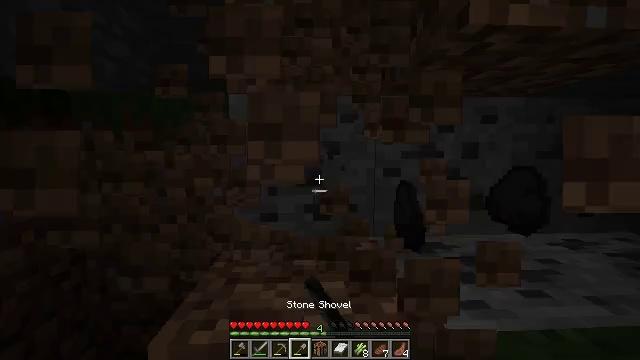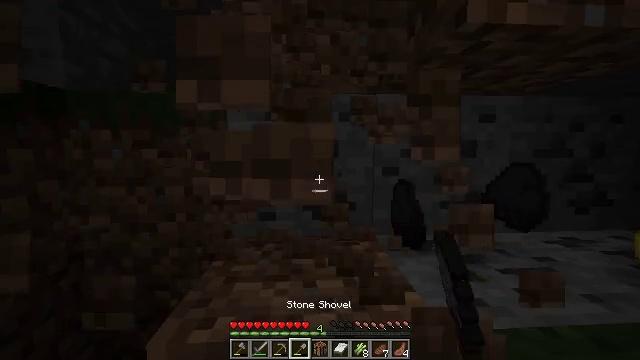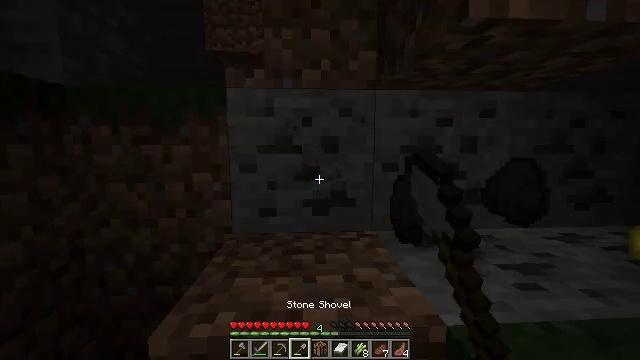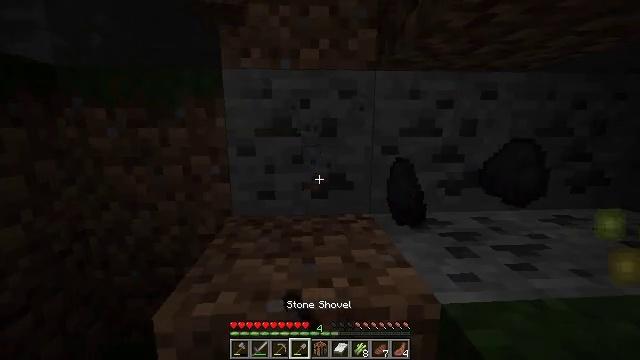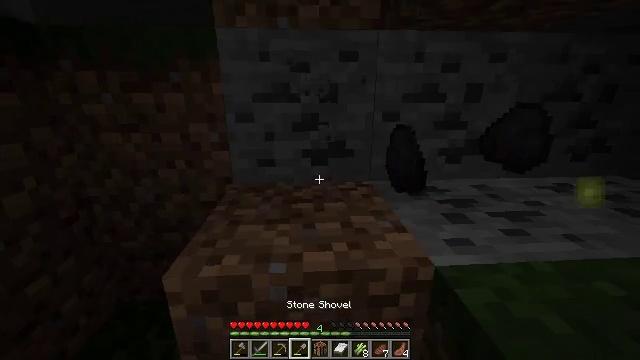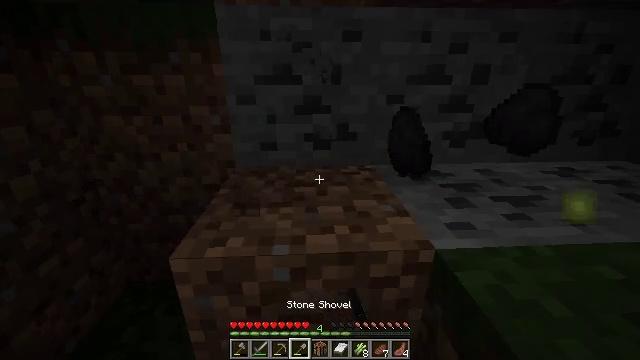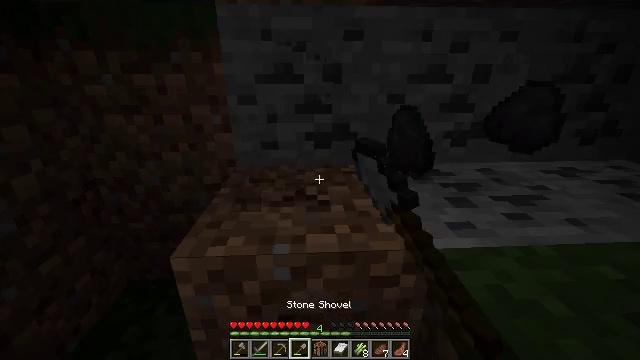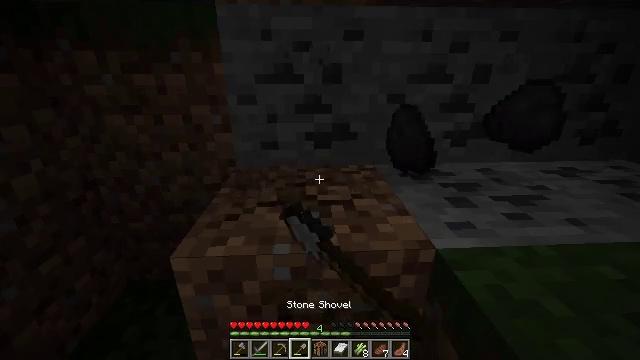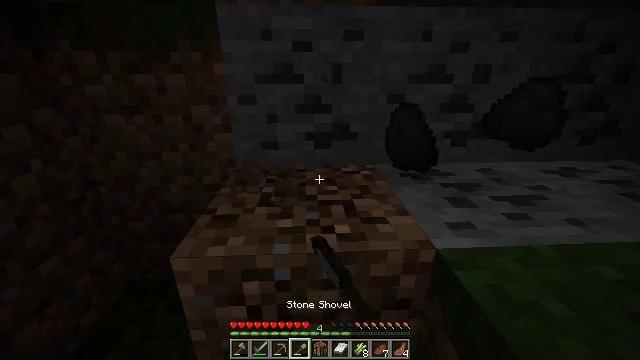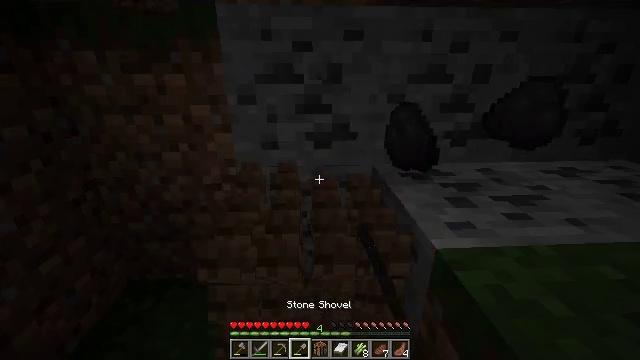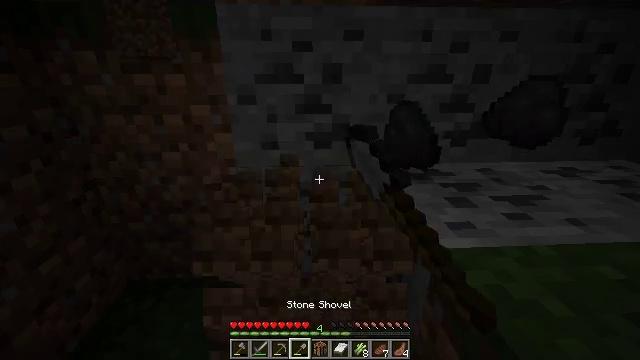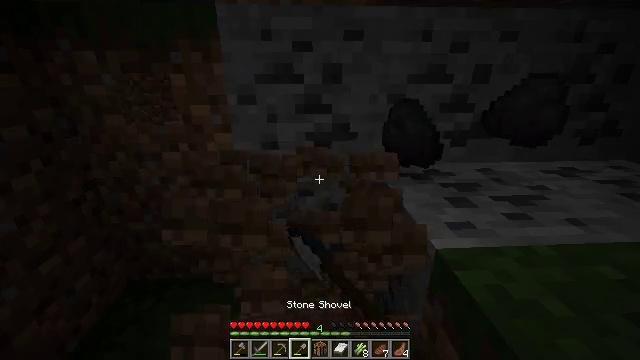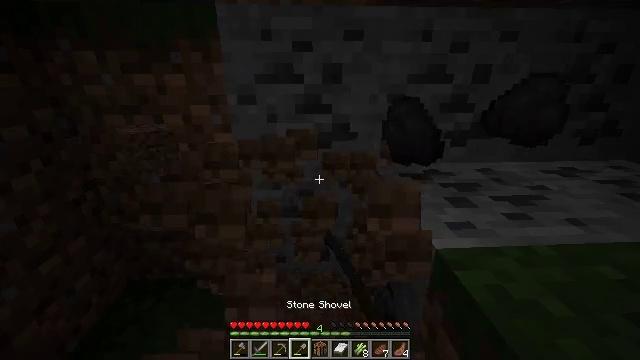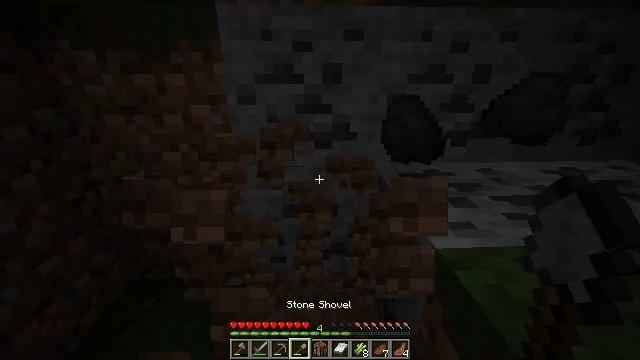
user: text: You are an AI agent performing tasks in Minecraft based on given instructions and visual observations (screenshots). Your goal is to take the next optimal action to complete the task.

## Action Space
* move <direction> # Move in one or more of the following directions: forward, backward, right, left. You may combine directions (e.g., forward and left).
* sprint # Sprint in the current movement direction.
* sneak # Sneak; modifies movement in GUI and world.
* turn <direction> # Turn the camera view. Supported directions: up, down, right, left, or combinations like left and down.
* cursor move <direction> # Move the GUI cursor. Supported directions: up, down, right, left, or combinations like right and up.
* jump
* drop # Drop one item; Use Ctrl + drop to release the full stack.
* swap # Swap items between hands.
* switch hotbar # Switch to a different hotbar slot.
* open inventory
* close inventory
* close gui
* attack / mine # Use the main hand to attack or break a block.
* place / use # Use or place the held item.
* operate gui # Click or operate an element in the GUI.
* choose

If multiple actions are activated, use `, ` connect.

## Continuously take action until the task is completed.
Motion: motion action
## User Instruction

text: Gather dirt.
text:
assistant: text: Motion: attack / mine
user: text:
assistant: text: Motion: attack / mine
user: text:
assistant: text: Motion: turn down, attack / mine
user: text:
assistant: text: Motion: turn down, attack / mine
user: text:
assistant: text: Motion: turn down, attack / mine
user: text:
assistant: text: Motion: attack / mine
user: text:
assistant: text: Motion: attack / mine
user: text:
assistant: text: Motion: attack / mine
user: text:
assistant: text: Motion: attack / mine
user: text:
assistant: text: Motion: attack / mine
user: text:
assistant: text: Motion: attack / mine
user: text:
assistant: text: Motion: attack / mine
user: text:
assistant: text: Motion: attack / mine
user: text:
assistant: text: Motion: attack / mine